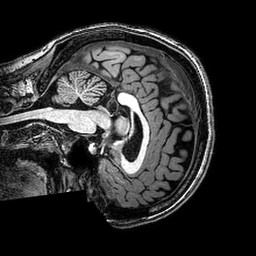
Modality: T1w
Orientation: sagittal
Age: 21
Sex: female
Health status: healthy
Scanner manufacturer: philips
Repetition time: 0.008148 s
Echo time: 0.00372 s